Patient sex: F
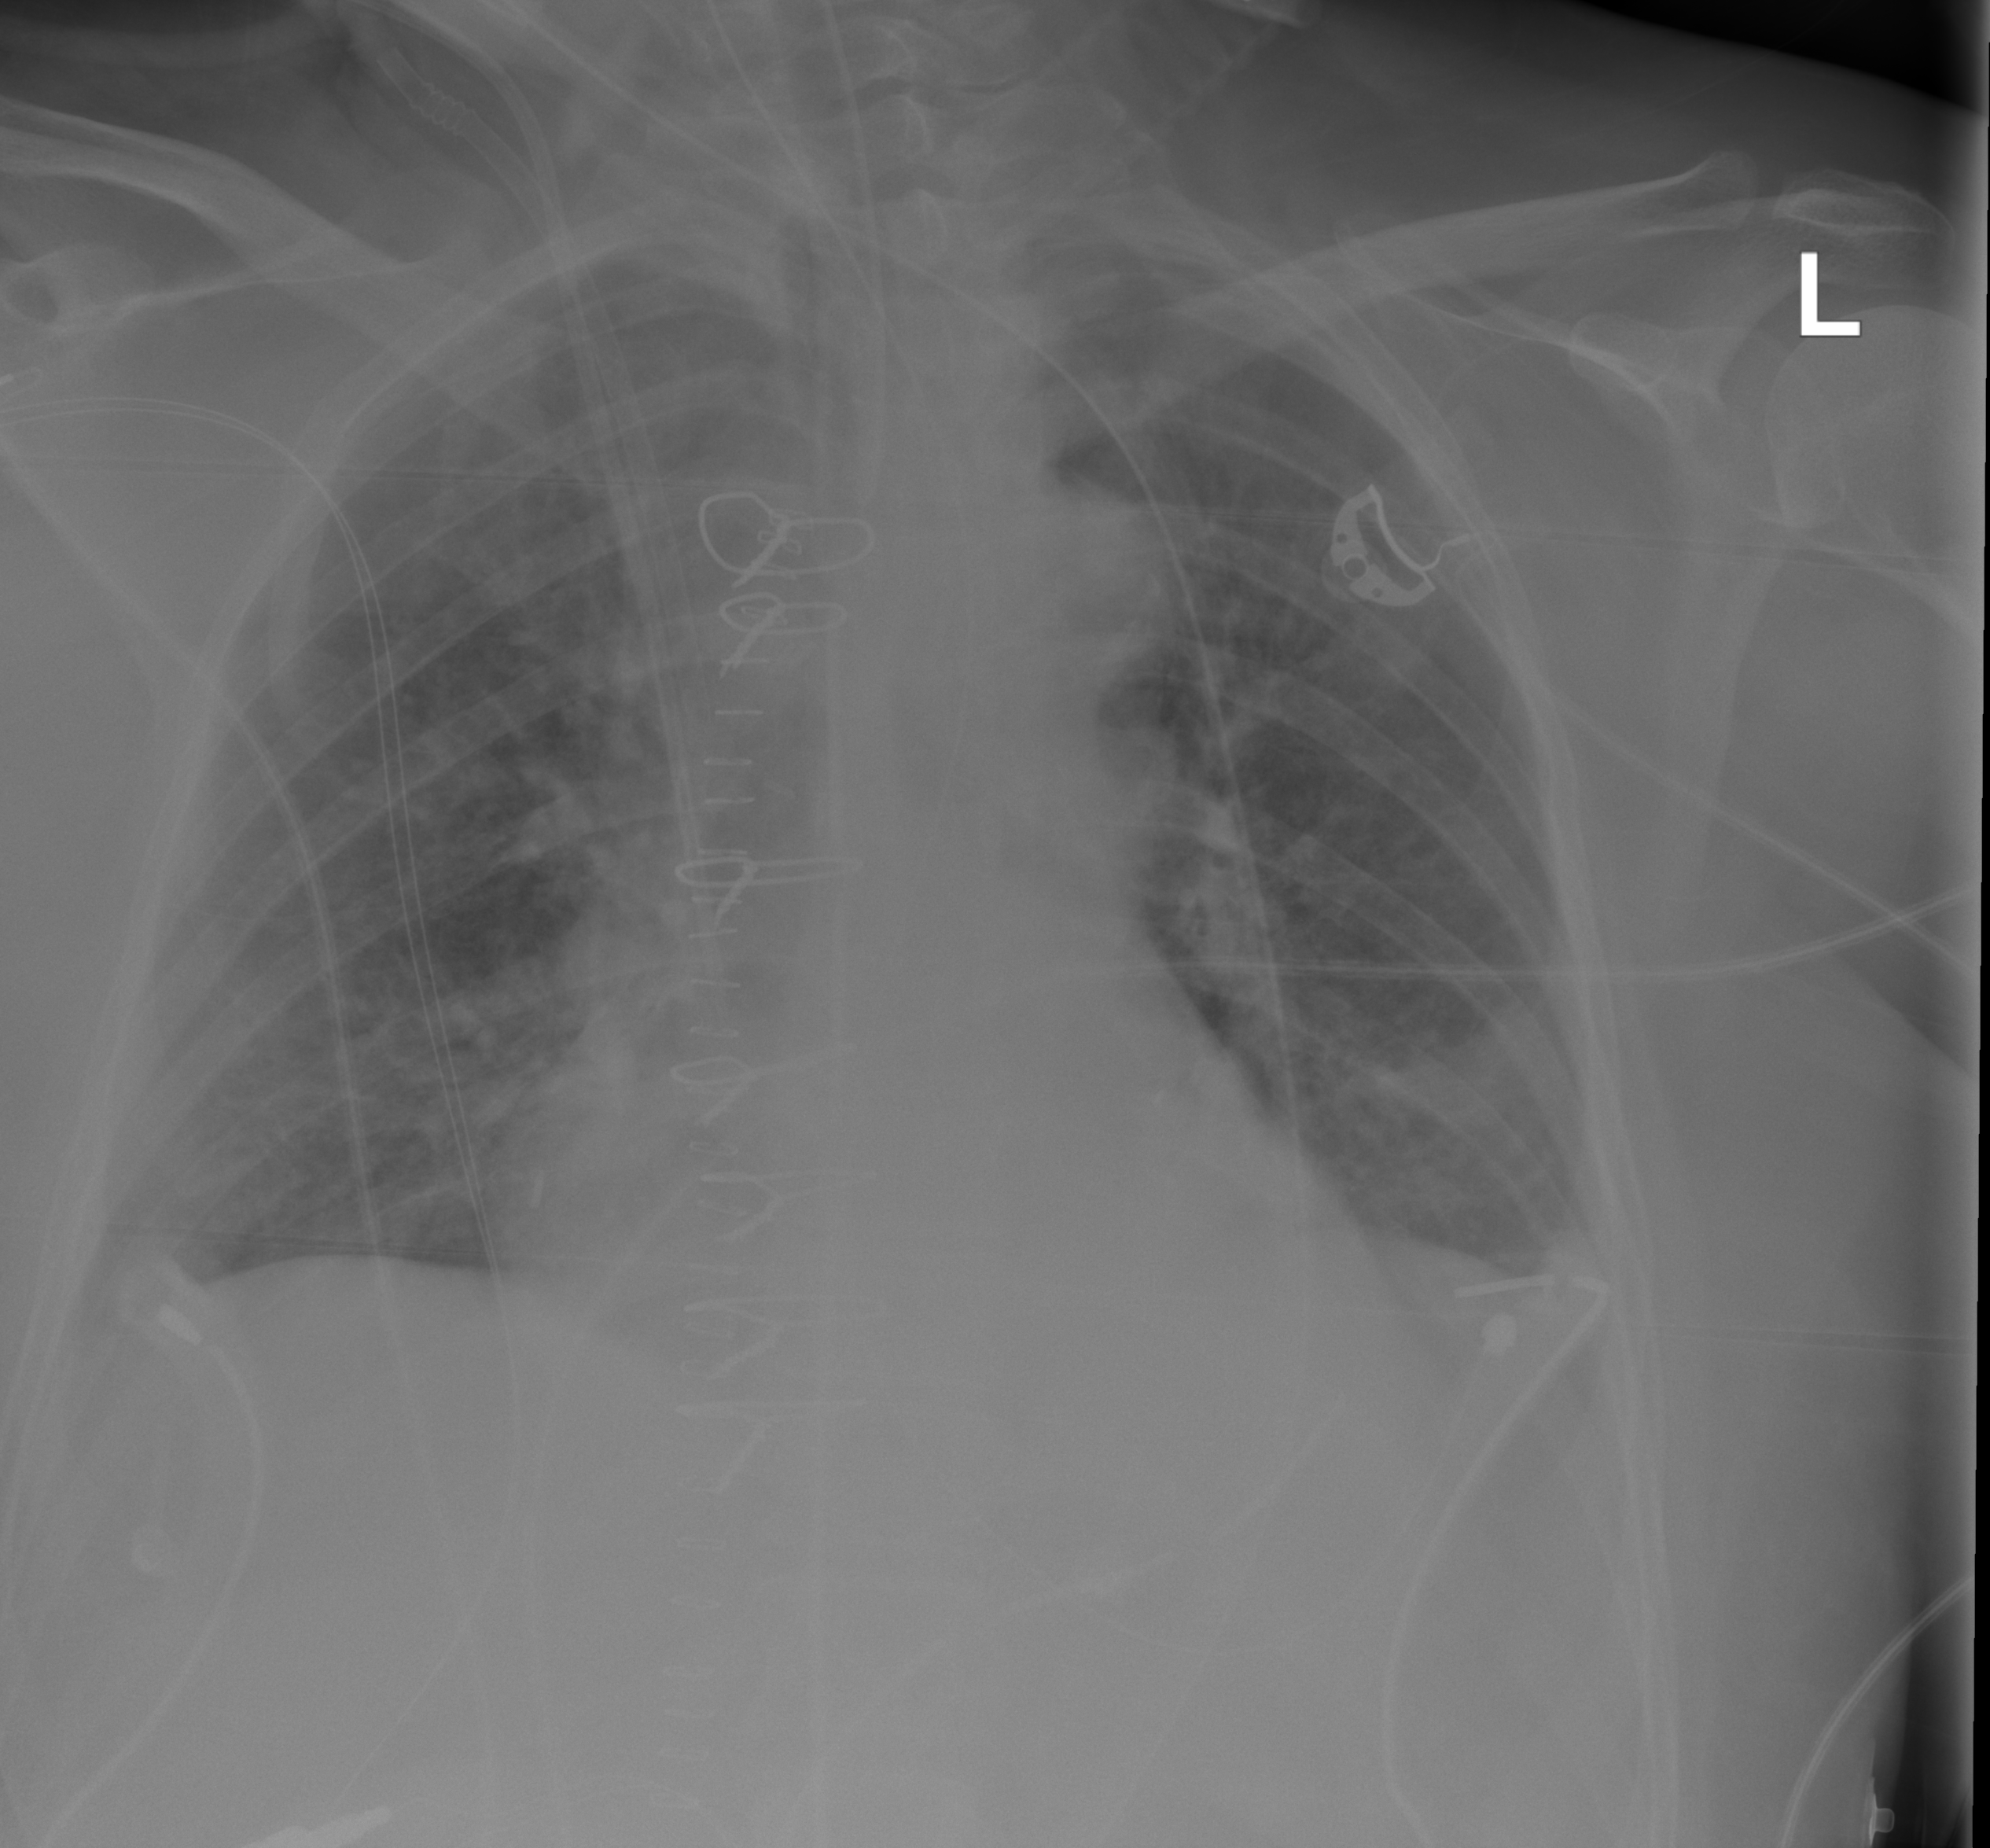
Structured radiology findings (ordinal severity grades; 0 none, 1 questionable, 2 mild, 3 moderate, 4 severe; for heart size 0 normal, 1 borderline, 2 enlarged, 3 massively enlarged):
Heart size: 0
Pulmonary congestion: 2
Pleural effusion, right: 1
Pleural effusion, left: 1
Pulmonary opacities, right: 1
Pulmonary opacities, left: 1
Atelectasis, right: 2
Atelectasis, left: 2